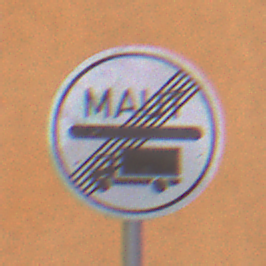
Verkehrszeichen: EndeMautpflicht
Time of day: Midday
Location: Outdoor (Urban)
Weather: Overcast
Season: NotSpecified
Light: Natural